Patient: sex F, age 34
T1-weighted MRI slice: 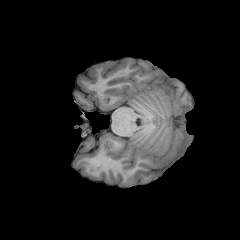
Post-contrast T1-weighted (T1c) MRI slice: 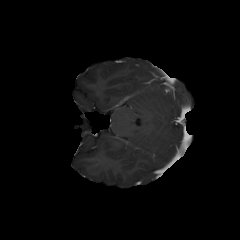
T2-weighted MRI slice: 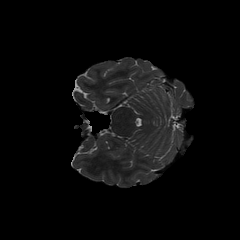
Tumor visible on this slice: no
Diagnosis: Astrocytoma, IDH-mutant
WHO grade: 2